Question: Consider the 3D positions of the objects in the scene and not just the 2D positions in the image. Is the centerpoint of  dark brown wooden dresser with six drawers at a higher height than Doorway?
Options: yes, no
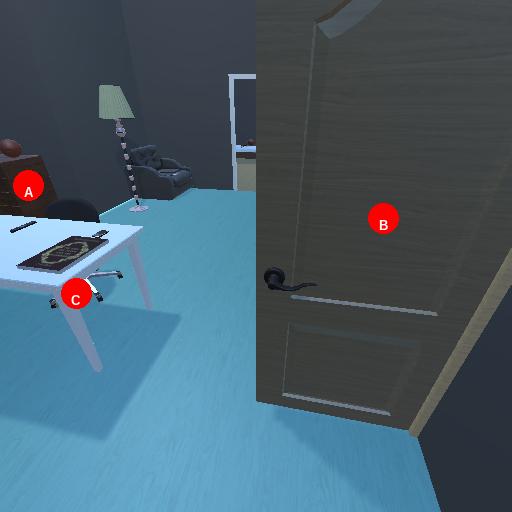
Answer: yes